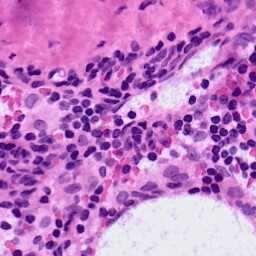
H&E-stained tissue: LymphNode